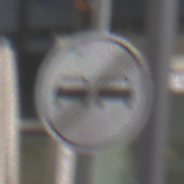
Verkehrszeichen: EndeUeberholverbot
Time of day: Midday
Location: Outdoor (Urban)
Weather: Overcast
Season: NotSpecified
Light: Natural